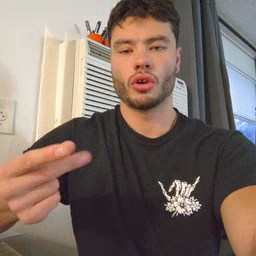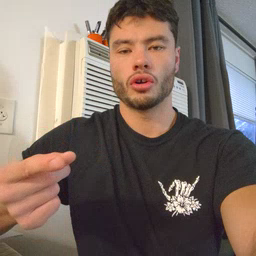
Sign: dog